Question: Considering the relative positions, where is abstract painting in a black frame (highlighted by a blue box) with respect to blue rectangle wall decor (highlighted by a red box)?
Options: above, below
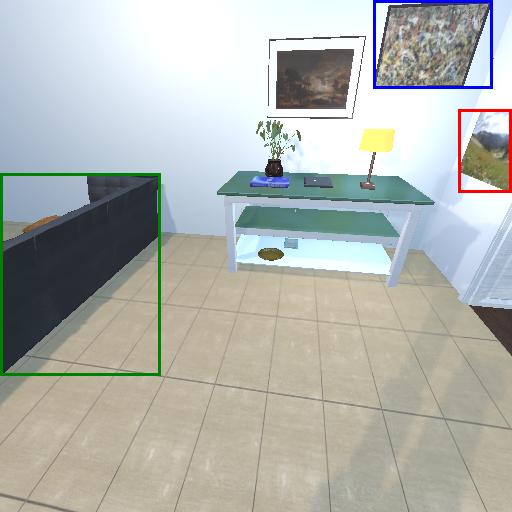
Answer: above